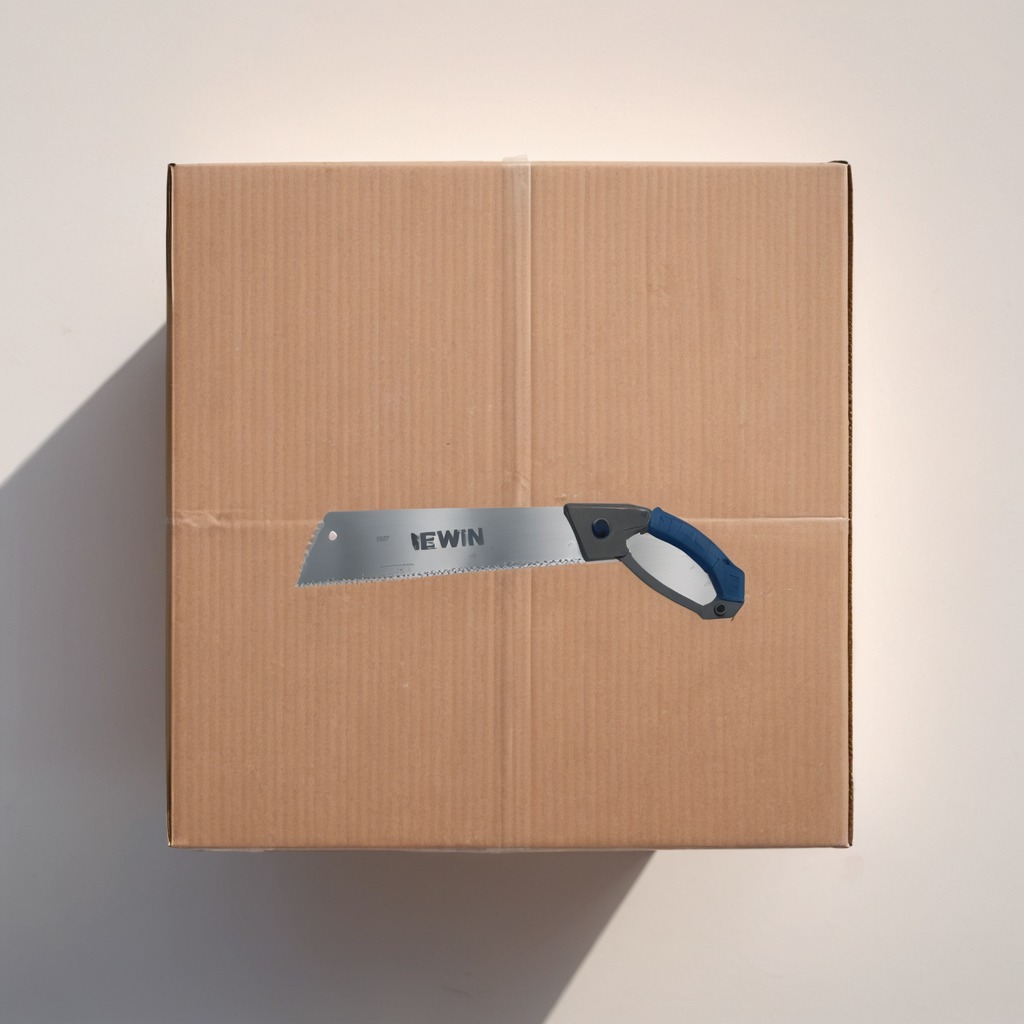
A metal saw lies on the cardboard box surface in an outdoor workshop during daytime bright natural light soft shadows slightly creased but